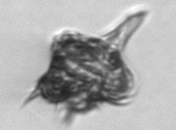
Label: Amylax